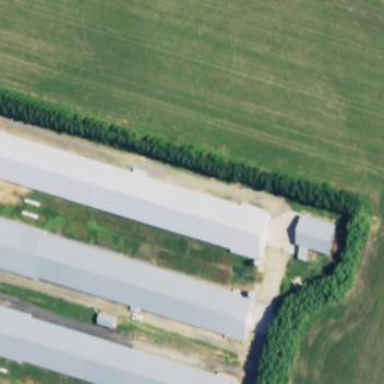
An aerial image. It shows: Farm auxiliary building.